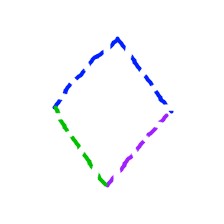
Shape: rhombus